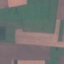
Land use / land cover: AnnualCrop